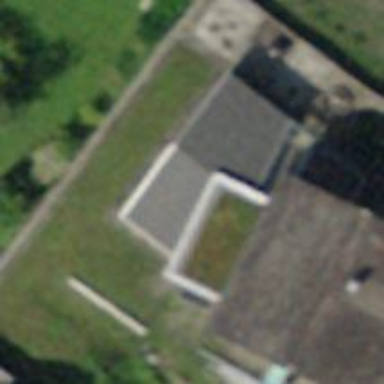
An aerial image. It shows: Residential building.